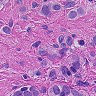
Metastatic tissue present: yes